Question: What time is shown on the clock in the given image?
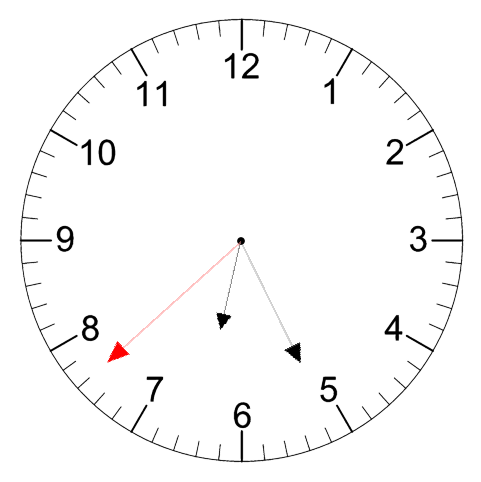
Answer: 06:25:38